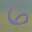
Label: 6